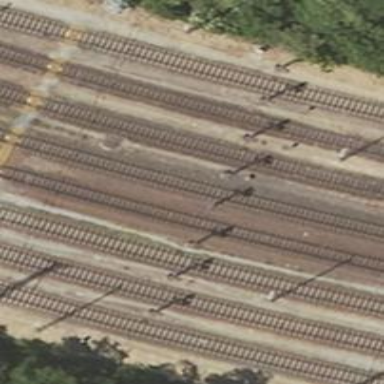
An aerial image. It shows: Railway signal.